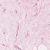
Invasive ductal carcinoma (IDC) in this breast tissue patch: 0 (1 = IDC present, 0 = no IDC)